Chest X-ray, AP view. Patient: 69 years old, sex M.
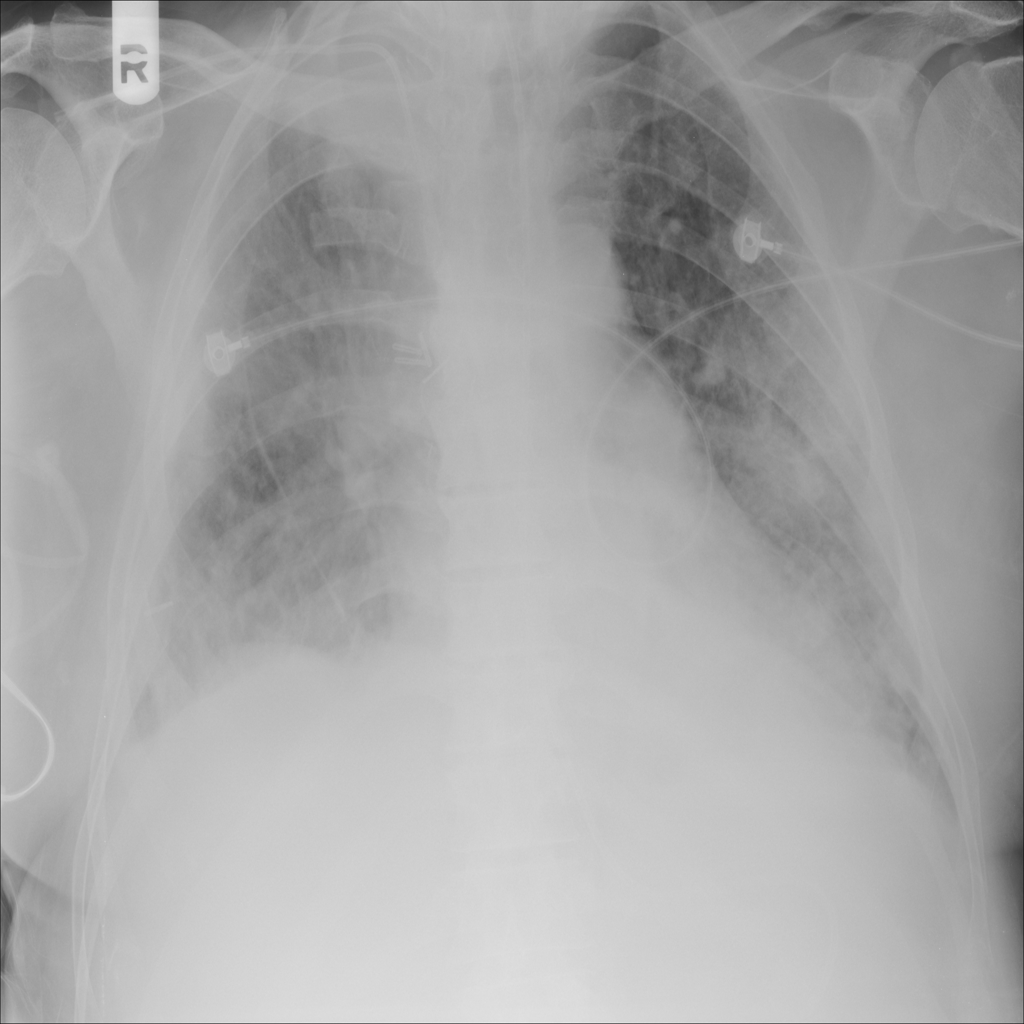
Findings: Infiltration